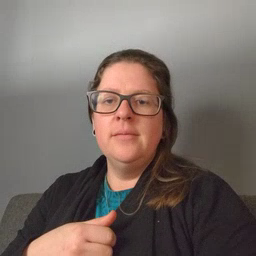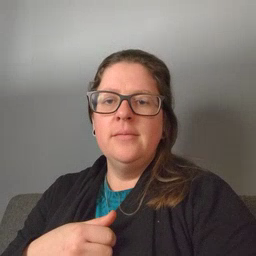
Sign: every